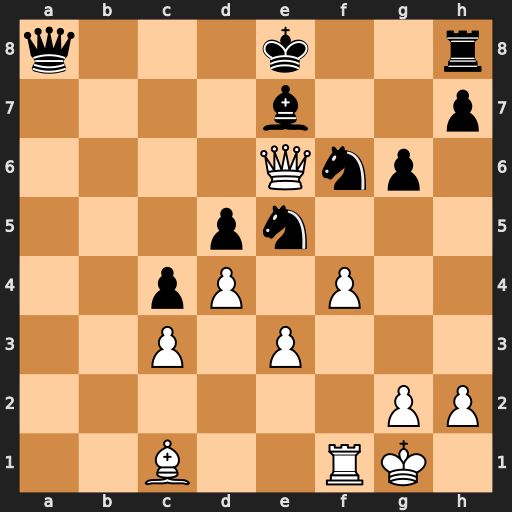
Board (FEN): q3k2r/4b2p/4Qnp1/3pn3/2pP1P2/2P1P3/6PP/2B2RK1
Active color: w
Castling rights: k
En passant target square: -
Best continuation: fxe5 Ne4 Ba3